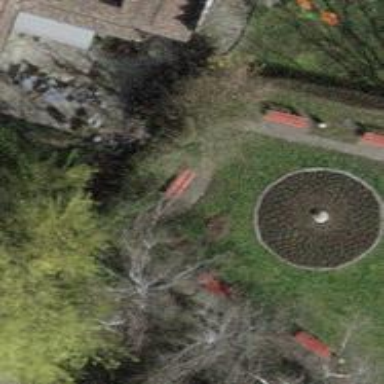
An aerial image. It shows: Red bench.